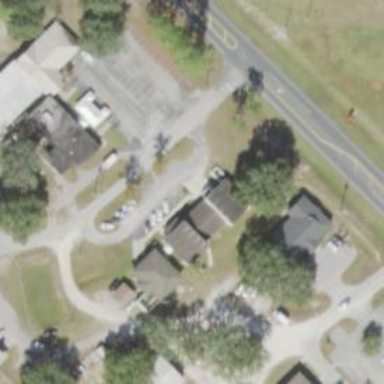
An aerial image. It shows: Healthcare clinic is depicted in the image.